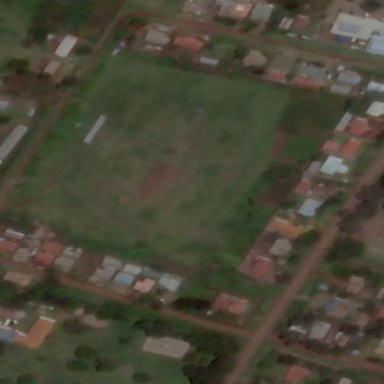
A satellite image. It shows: Soccer pitch designated for leisure and sports activities.